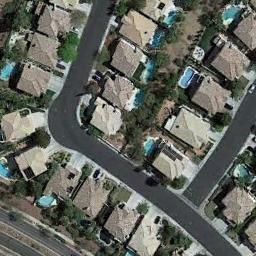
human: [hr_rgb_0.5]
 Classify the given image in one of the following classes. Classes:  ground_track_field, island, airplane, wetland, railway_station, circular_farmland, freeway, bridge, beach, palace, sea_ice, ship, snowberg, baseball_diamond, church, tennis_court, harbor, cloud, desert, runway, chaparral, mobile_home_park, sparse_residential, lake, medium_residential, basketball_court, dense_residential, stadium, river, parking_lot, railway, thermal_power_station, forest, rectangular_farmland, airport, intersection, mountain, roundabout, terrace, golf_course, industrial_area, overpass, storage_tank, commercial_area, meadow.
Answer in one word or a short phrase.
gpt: medium_residential